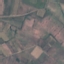
Label: PermanentCrop